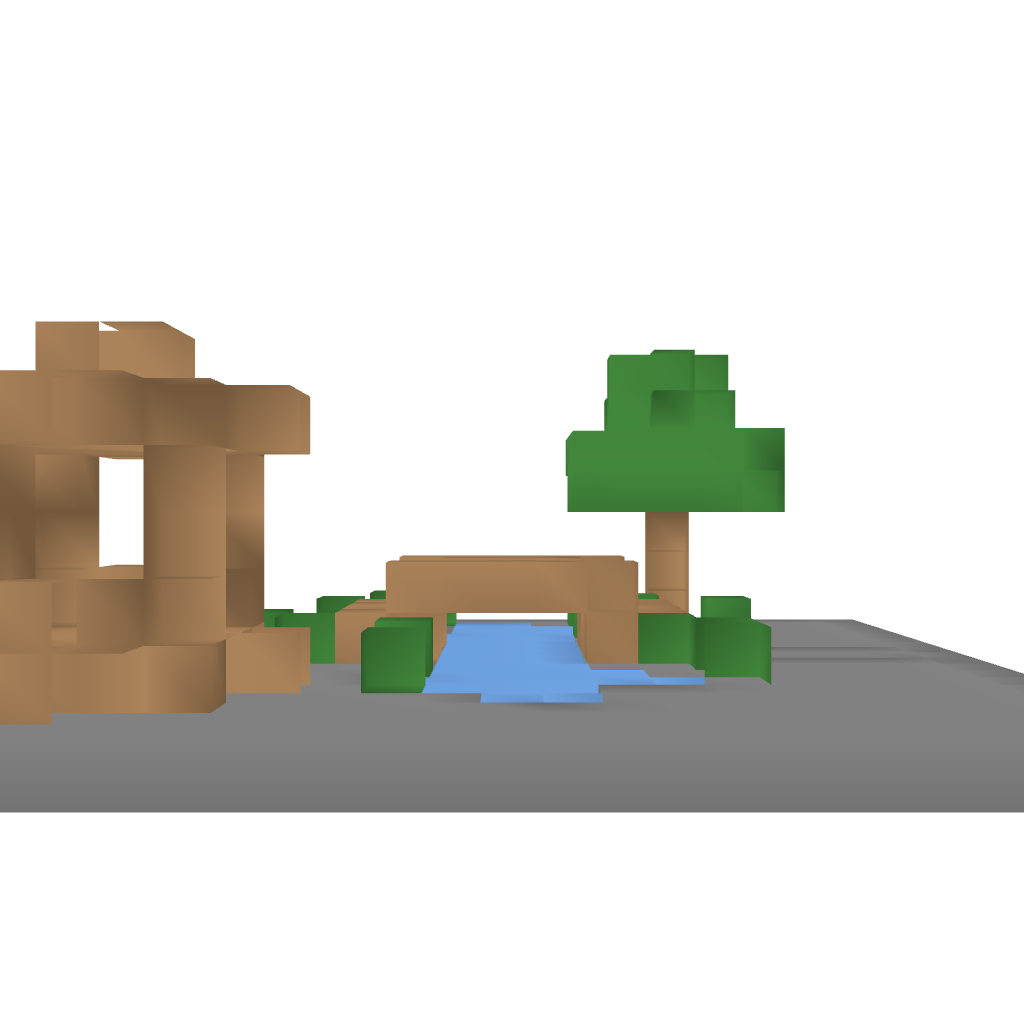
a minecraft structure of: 5 minute Builds #1 bad low quality